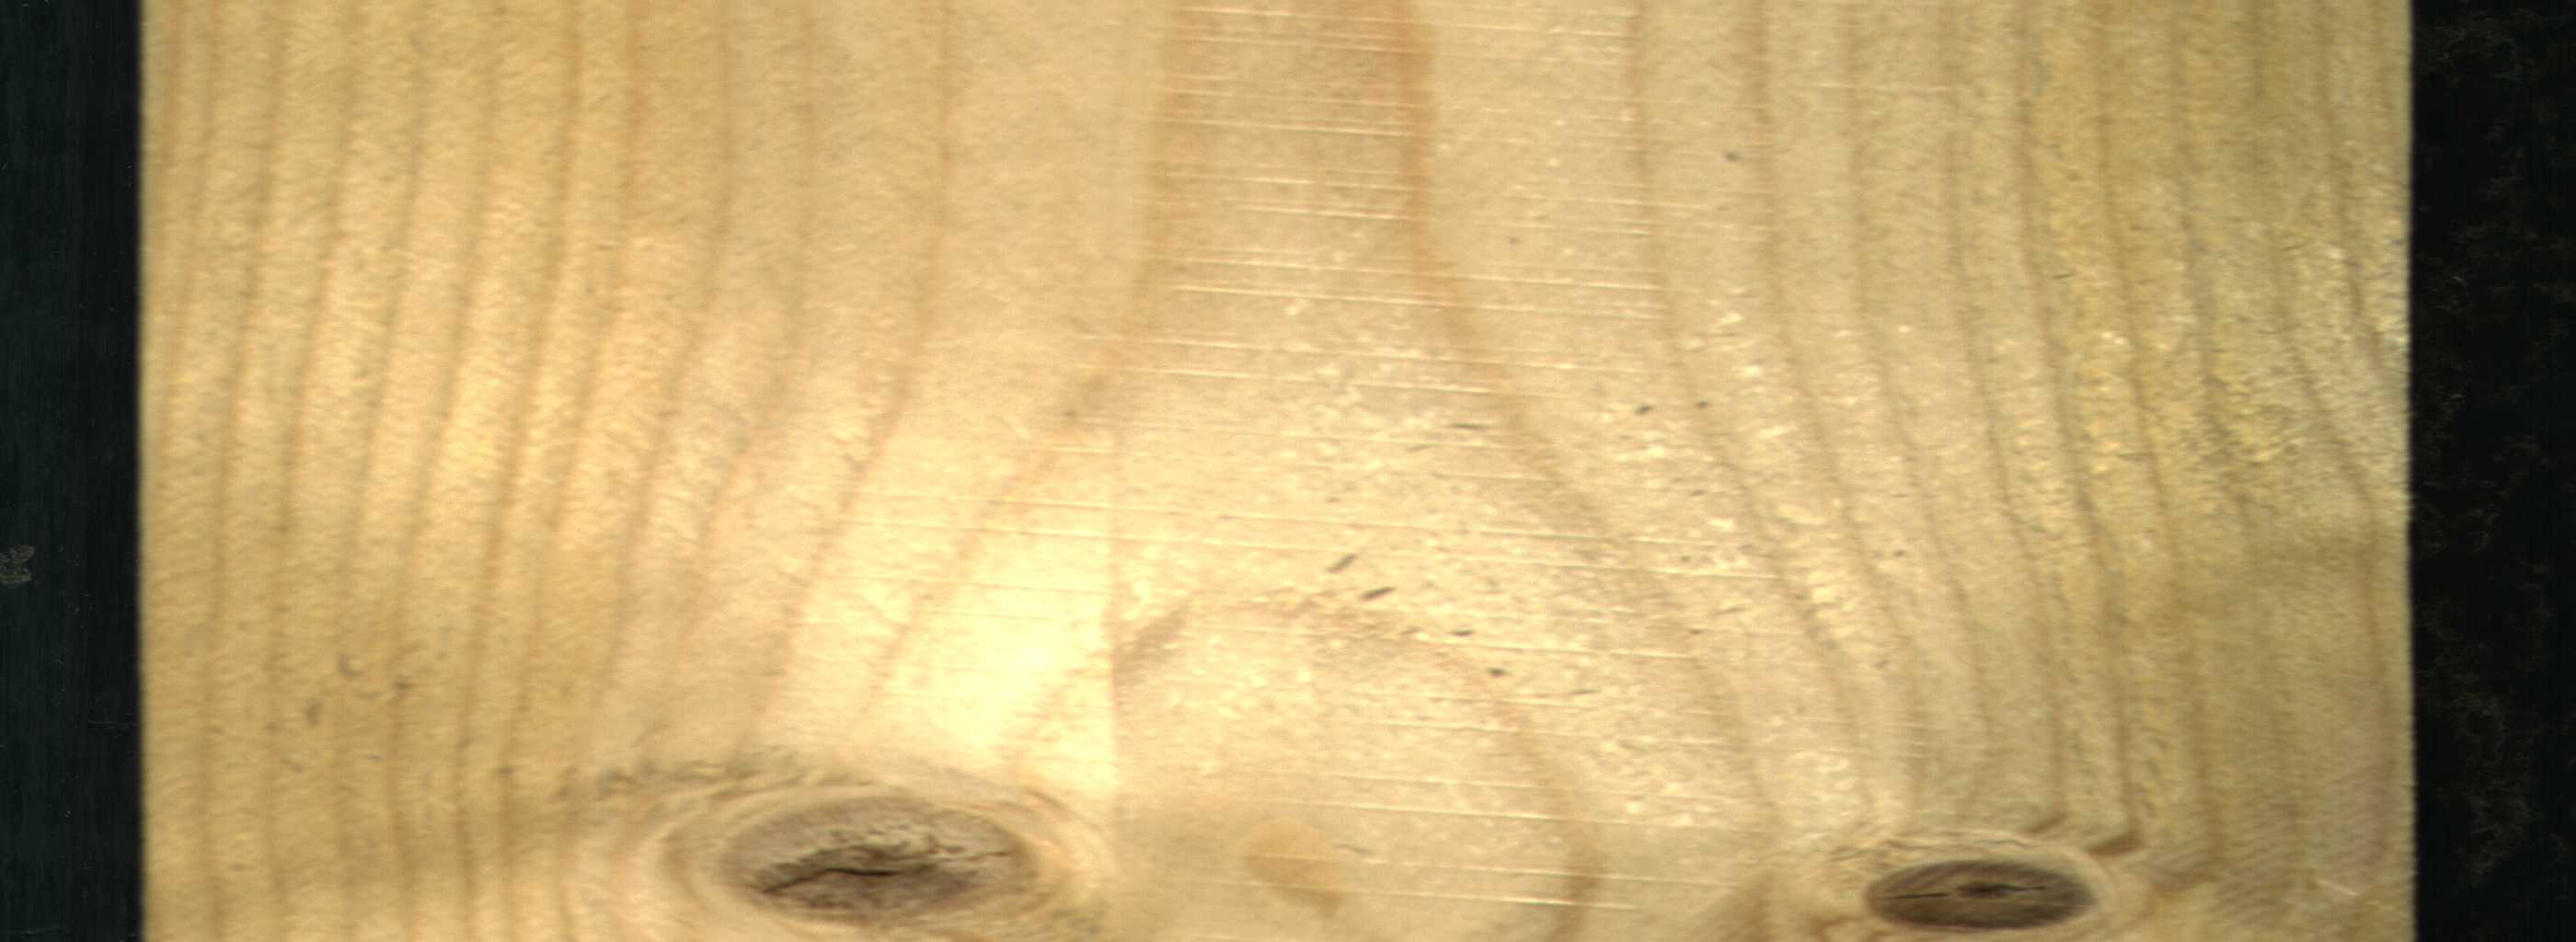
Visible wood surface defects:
knot_with_crack
Live_Knot